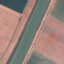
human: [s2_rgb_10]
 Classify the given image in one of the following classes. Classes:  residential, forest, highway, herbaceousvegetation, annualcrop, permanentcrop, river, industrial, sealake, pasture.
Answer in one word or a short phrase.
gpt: River